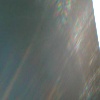
Label: sunburn